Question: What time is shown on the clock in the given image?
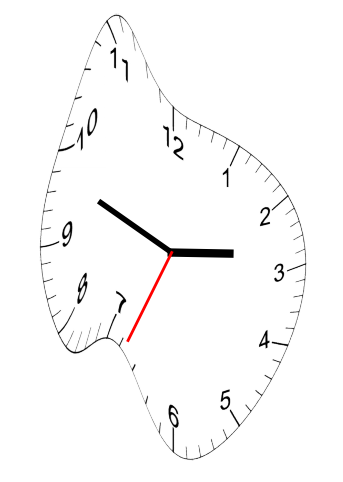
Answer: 02:48:34